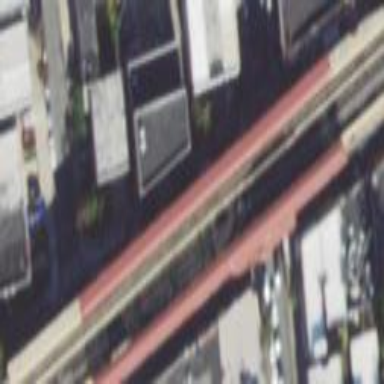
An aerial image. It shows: Bridge with platform for public transport and railway.